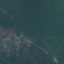
Land use / land cover: Forest